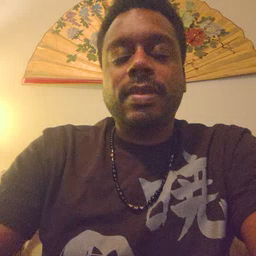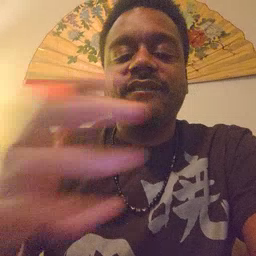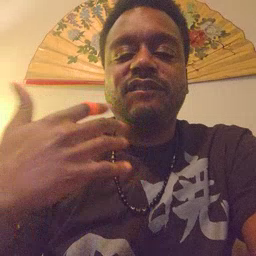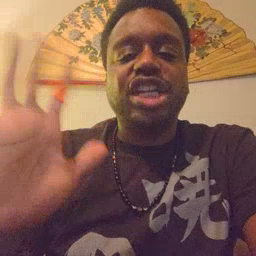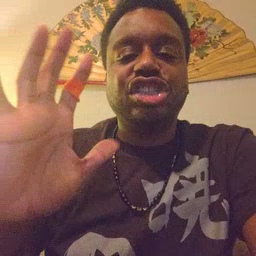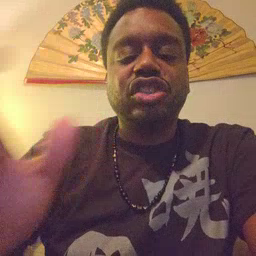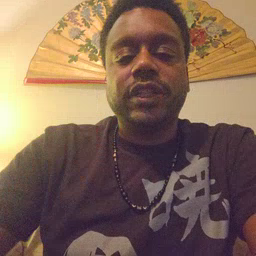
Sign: finish